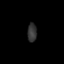
Tissue: lung
Cell type: Endothelial cells
Senescence score: 0.5582
Nuclear area (px): 169
Mean DAPI intensity: 51.781